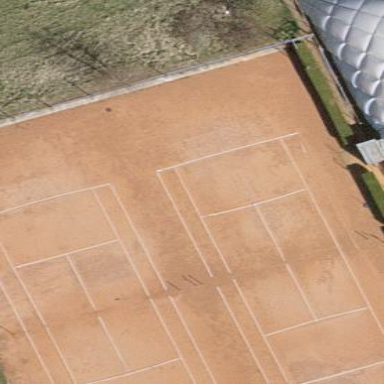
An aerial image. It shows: Clay tennis court on the leisure land pitch.